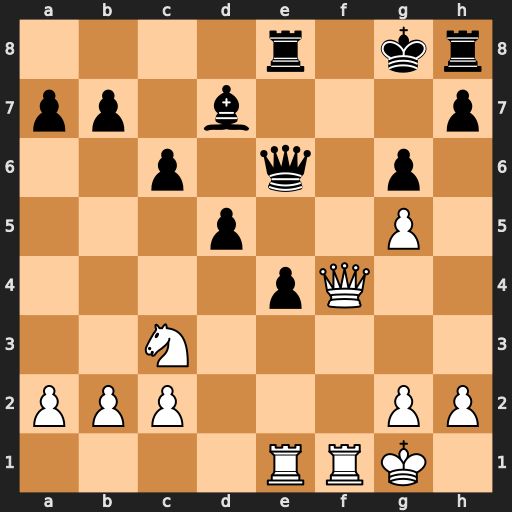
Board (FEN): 4r1kr/pp1b3p/2p1q1p1/3p2P1/4pQ2/2N5/PPP3PP/4RRK1
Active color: w
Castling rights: -
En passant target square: -
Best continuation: Nxe4 dxe4 Rxe4